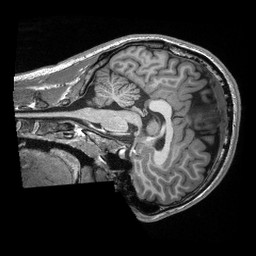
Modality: T1w
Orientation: sagittal
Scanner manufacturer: siemens
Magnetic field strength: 3 T
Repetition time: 2.3 s
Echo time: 0.00308 s